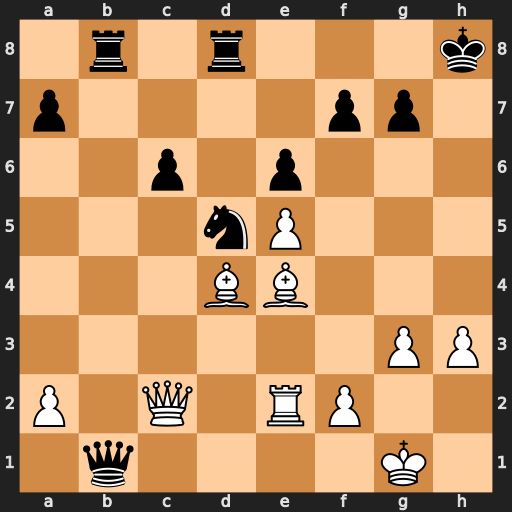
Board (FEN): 1r1r3k/p4pp1/2p1p3/3nP3/3BB3/6PP/P1Q1RP2/1q4K1
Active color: w
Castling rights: -
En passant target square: -
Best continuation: Qxb1 Rxb1+ Bxb1